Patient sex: M
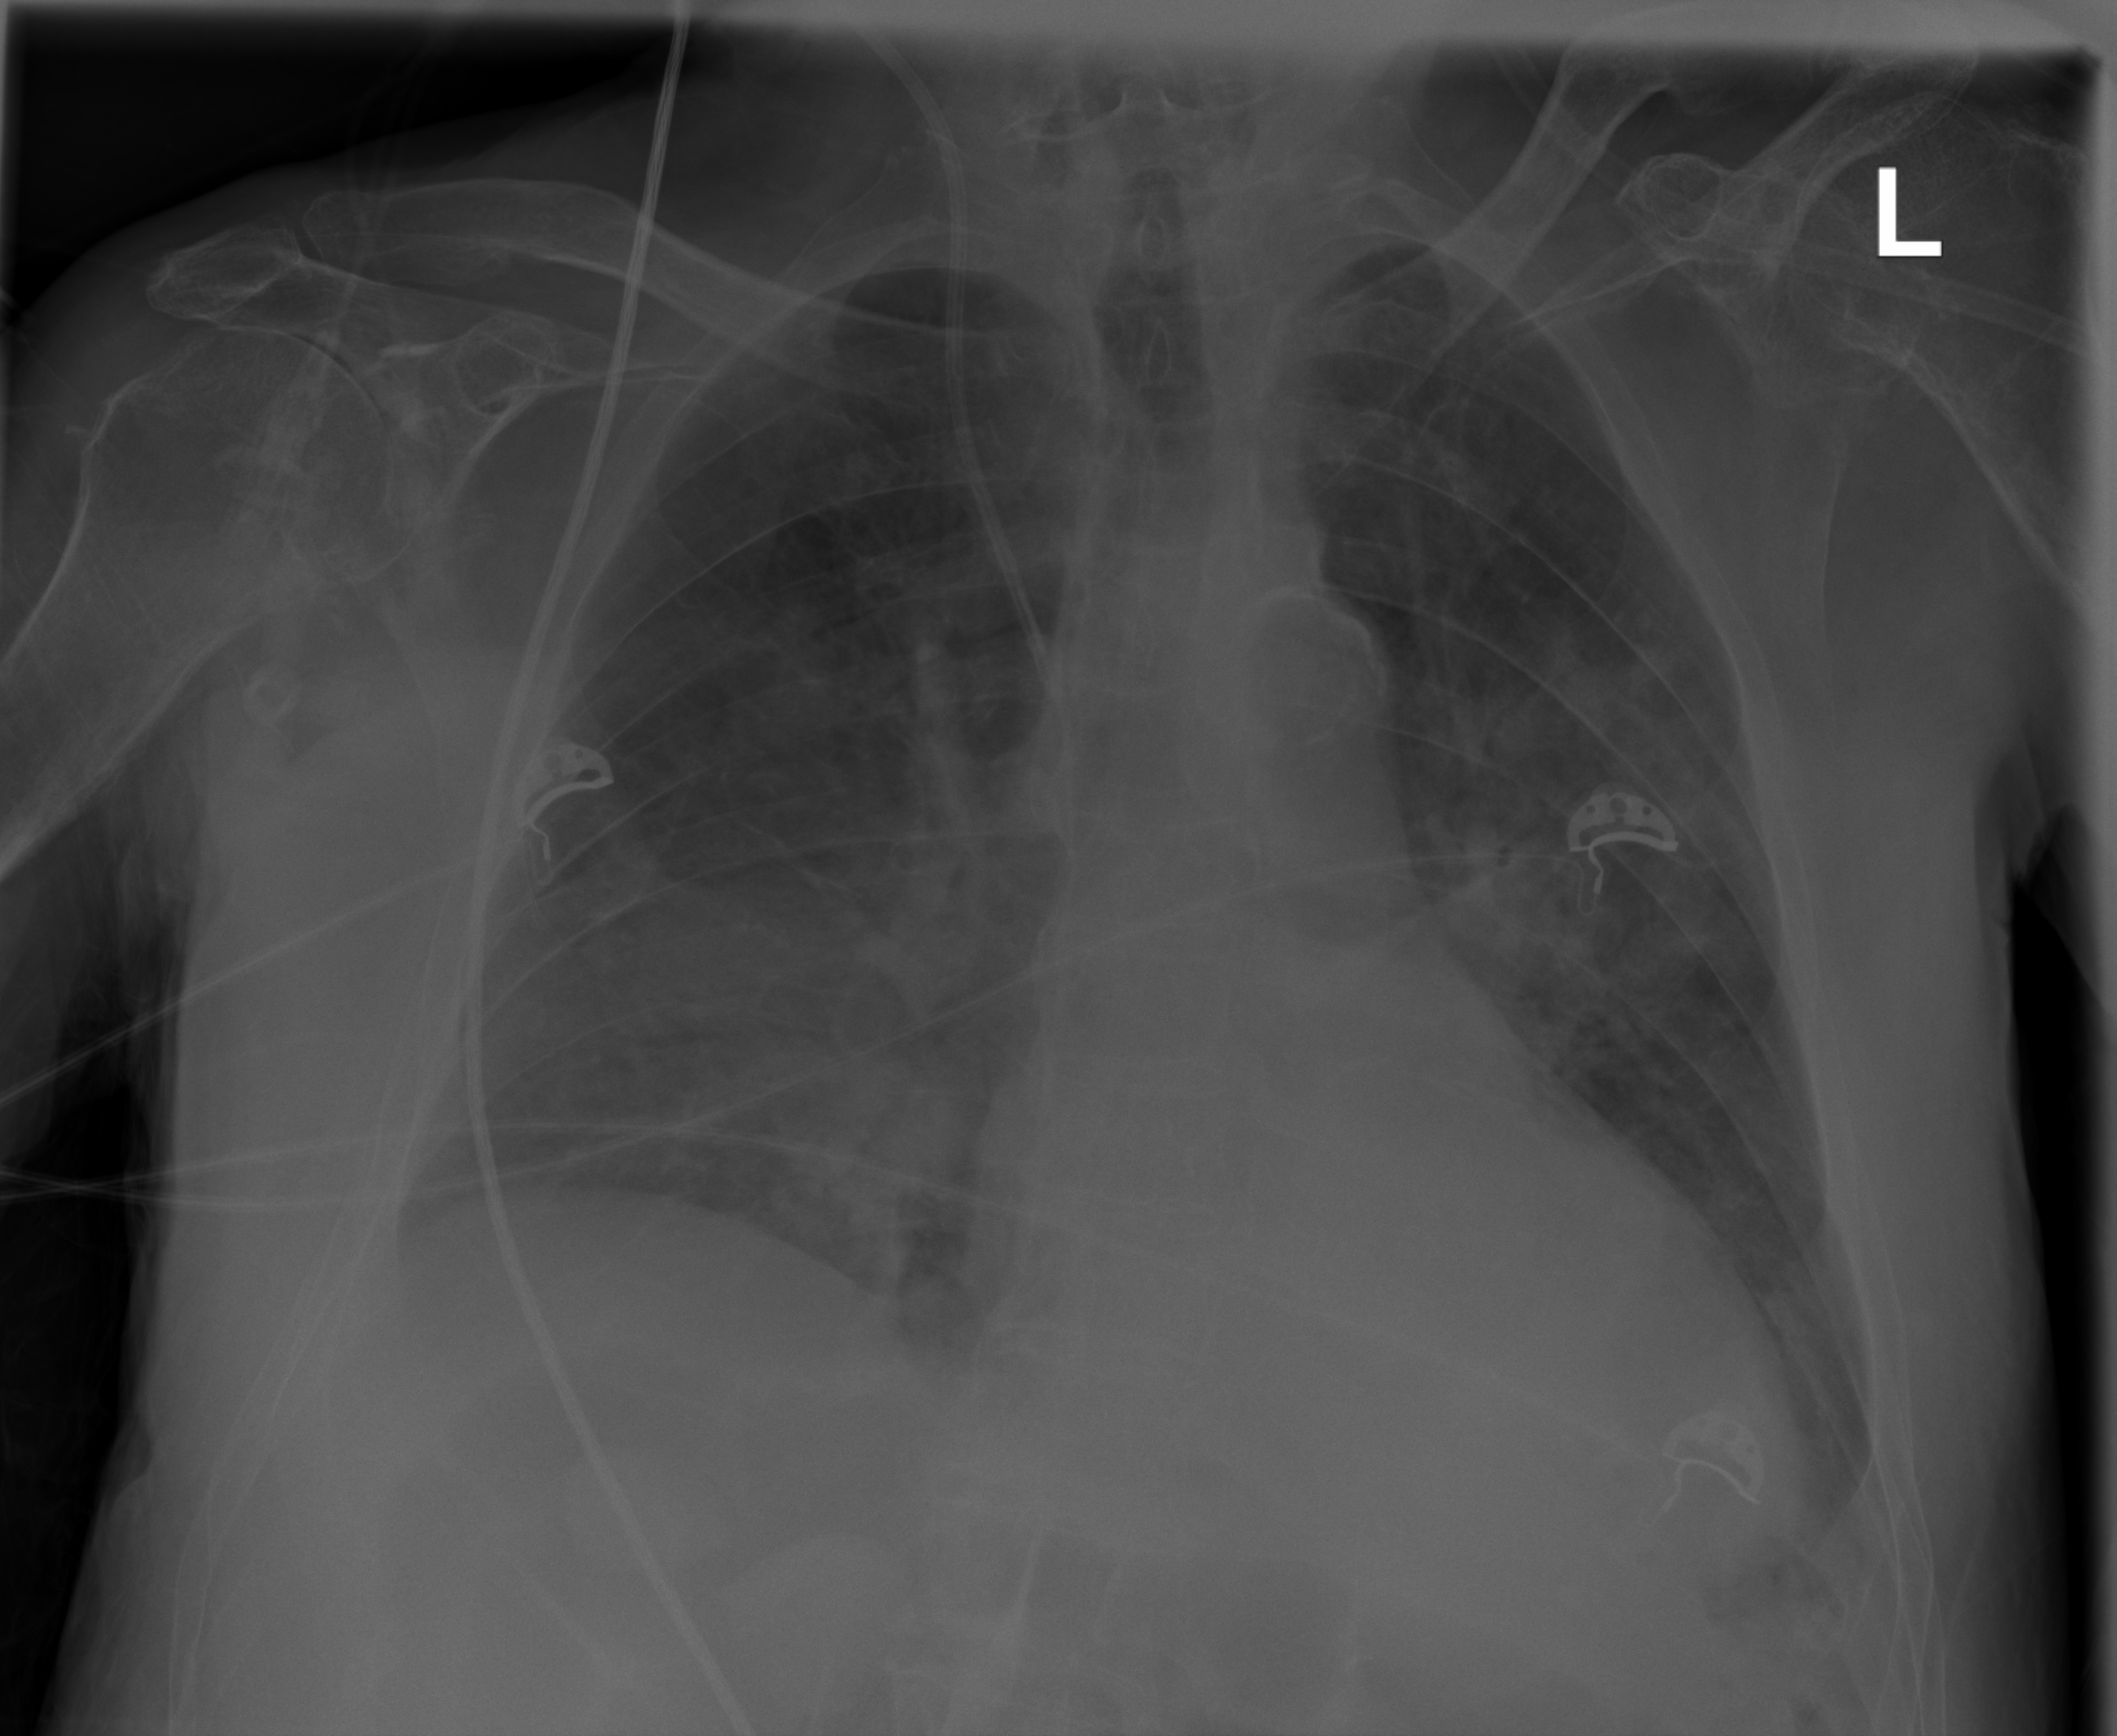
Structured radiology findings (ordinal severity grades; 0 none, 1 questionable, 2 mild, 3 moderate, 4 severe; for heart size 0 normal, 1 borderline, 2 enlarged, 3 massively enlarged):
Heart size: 2
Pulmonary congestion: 2
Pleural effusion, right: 2
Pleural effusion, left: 1
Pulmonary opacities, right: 3
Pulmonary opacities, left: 3
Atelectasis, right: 2
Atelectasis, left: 2